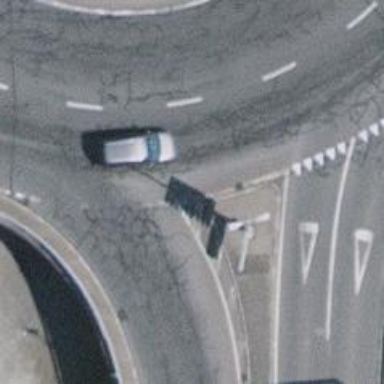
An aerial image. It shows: Road with "give way" sign.